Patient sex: M
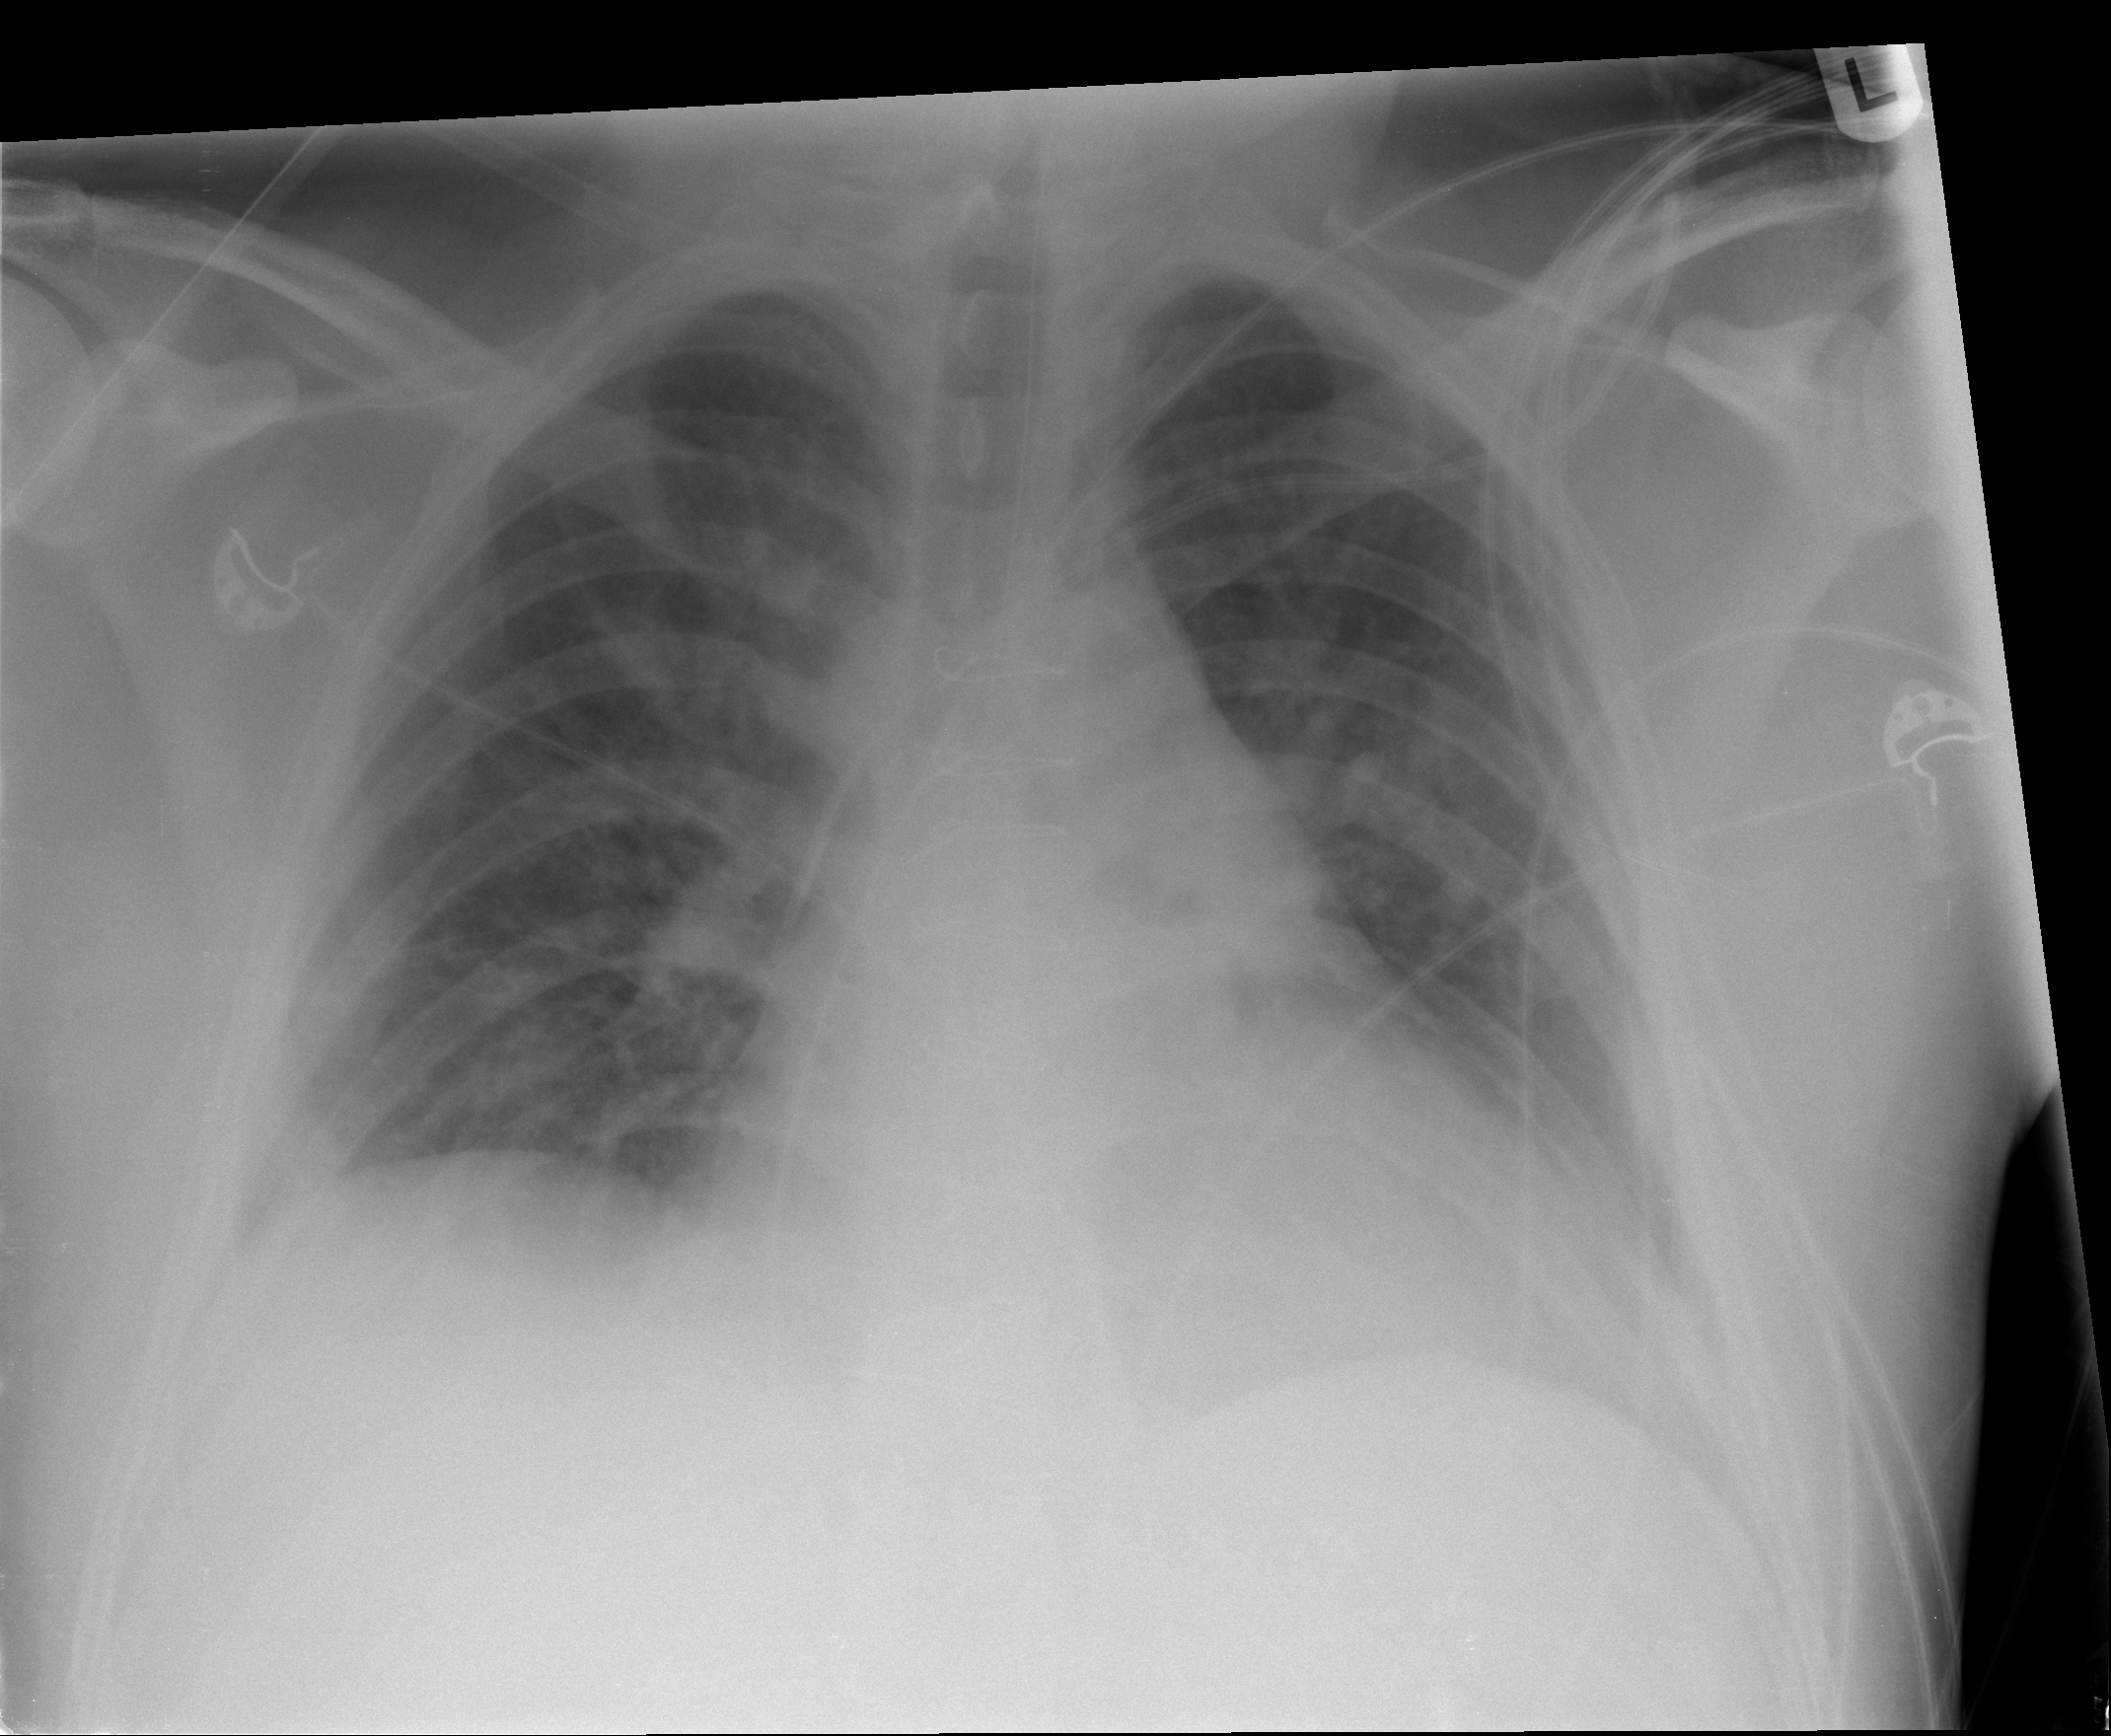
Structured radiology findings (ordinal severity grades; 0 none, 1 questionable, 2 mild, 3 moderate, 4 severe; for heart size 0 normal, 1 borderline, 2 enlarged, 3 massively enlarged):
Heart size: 2
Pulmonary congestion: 1
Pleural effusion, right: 1
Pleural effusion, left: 1
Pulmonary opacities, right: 1
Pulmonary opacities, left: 2
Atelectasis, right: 2
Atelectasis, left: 2